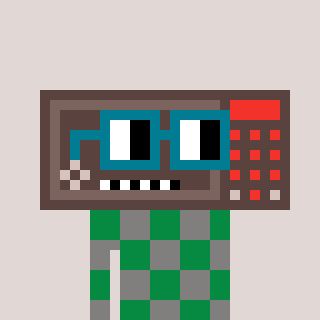
a pixel art character with square dark green glasses, a wallsafe-shaped head and a bluegrey-colored body on a warm background